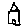
Label: house